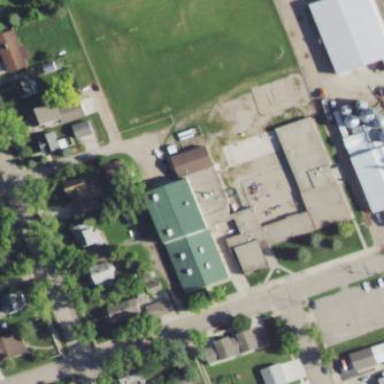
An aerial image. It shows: School building.